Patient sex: F
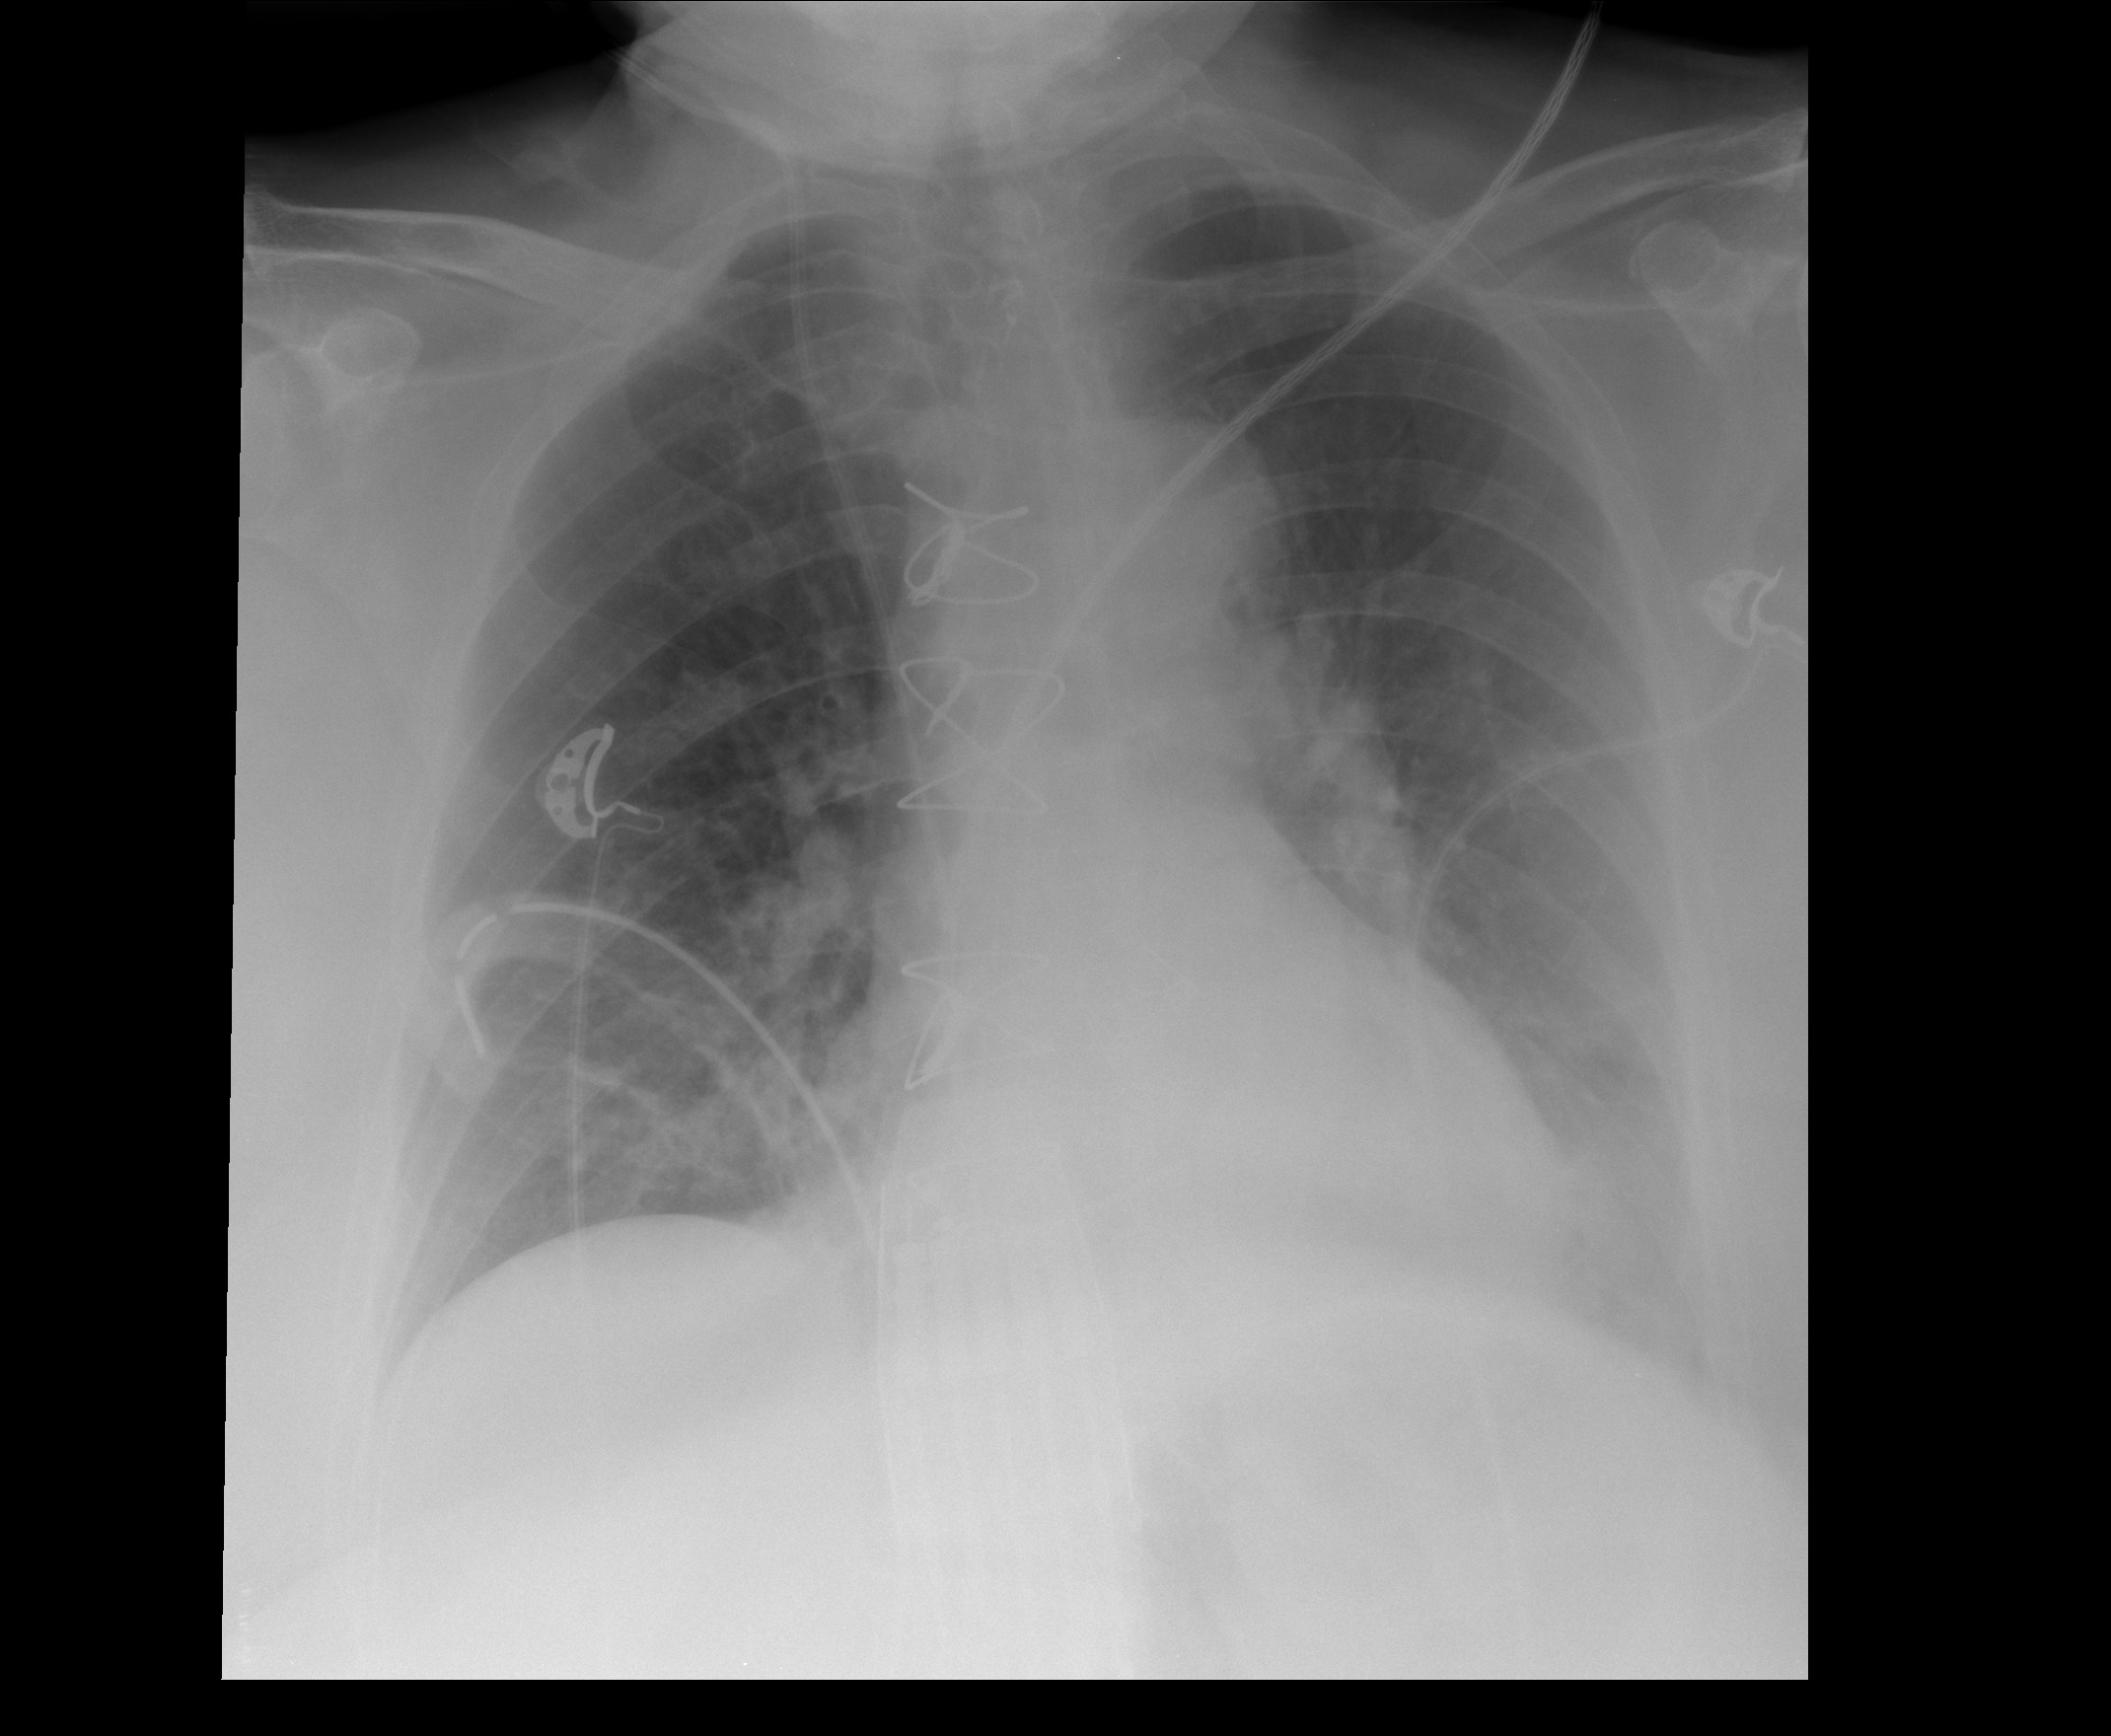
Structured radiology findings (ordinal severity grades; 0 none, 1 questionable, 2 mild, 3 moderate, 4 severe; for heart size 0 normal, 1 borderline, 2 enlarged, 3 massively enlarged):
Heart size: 0
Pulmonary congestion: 0
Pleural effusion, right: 0
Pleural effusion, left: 2
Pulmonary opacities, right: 1
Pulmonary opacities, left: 0
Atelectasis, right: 2
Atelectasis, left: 2